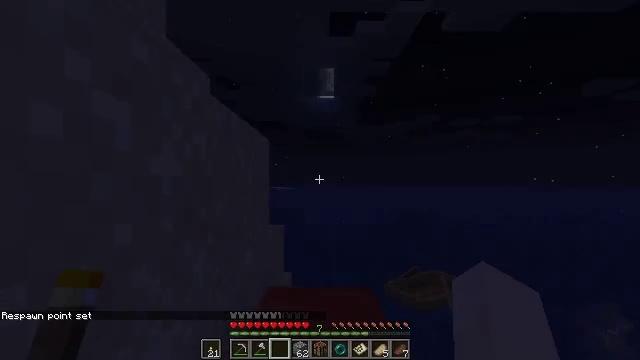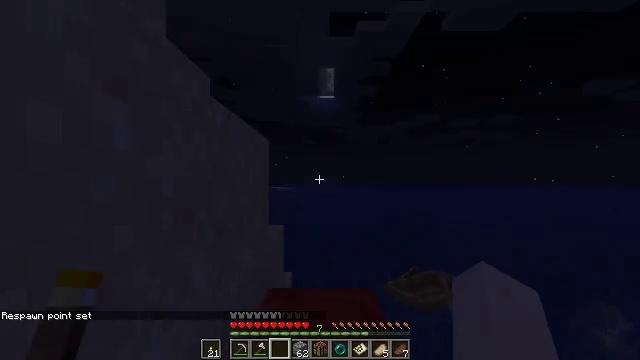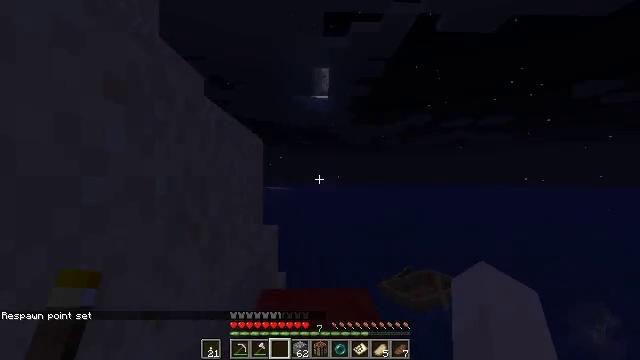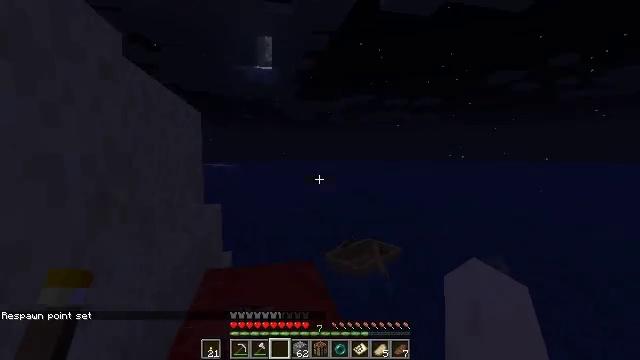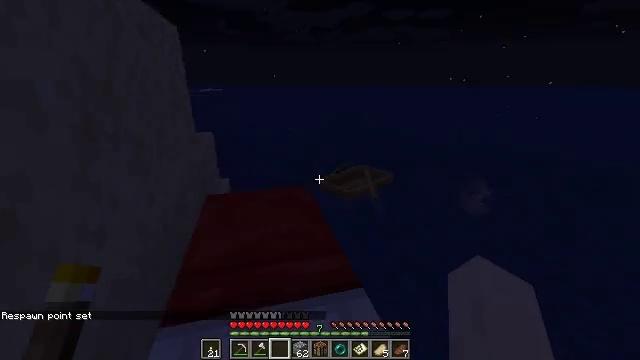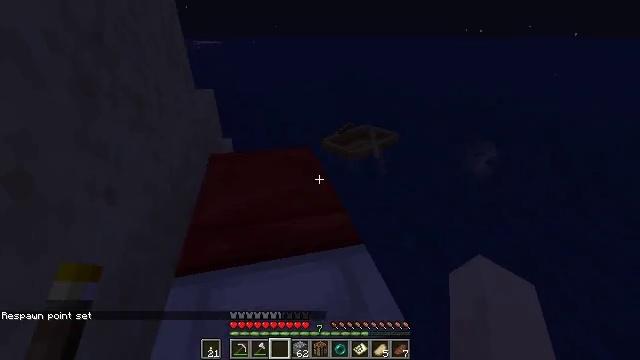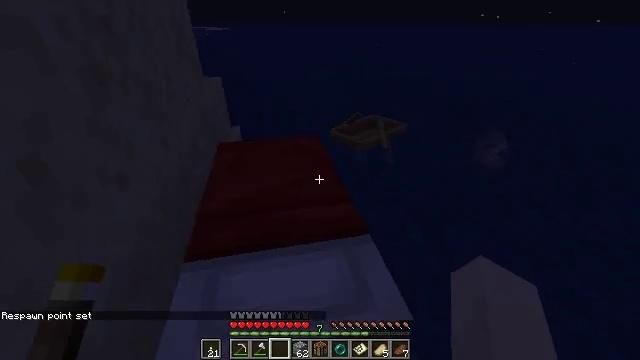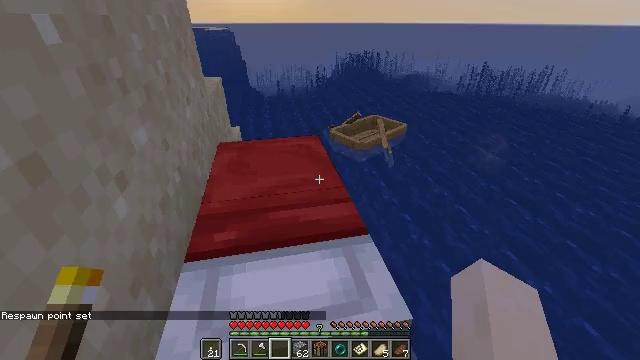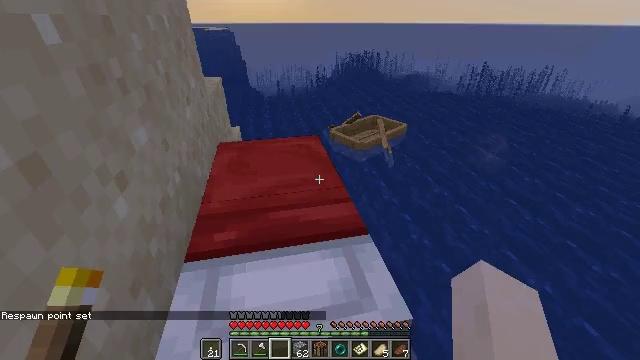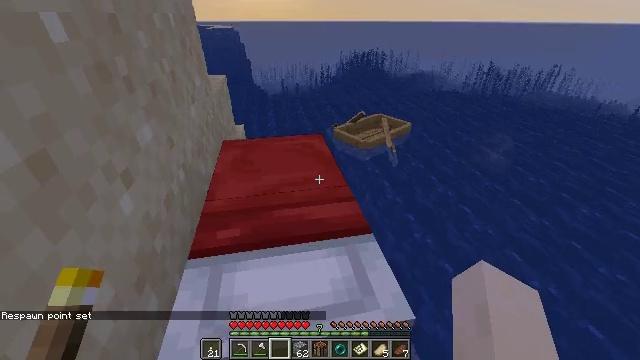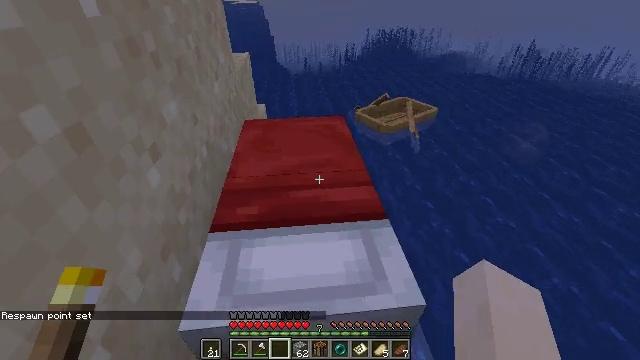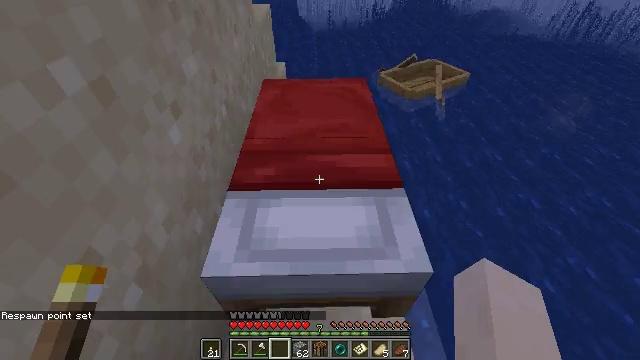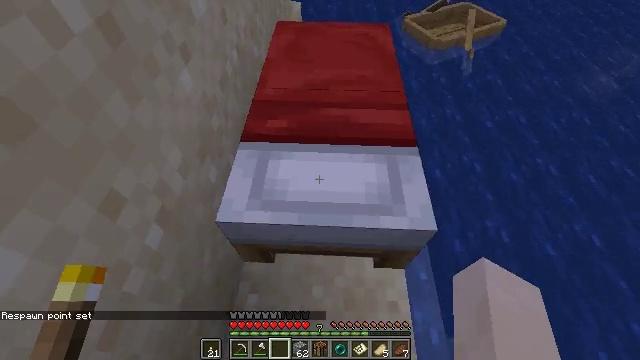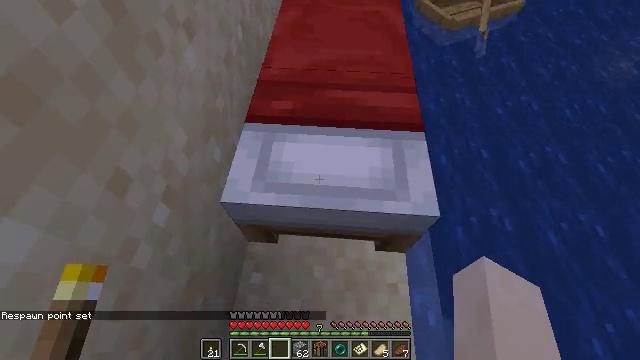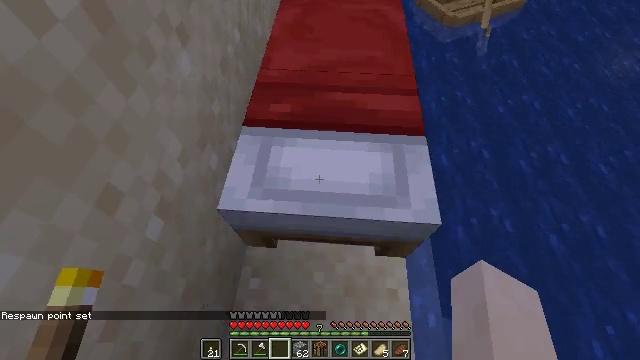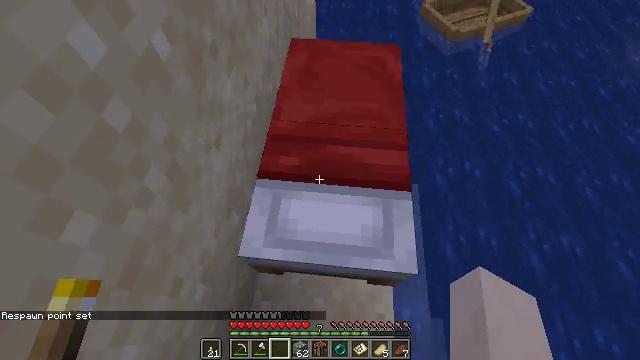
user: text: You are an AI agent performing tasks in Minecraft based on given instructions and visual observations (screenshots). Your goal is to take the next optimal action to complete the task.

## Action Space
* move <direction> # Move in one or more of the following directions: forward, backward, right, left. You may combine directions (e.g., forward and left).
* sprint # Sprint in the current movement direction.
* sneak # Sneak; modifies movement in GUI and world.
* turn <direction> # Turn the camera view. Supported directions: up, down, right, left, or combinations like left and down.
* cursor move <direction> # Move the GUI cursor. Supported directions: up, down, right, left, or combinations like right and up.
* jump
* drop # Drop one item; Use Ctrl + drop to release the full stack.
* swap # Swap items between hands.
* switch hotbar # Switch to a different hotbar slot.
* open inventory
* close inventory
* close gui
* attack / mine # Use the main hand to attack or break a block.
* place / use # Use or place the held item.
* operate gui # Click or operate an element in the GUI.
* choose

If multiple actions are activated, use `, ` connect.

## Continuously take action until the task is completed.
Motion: motion action
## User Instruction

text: Left click to break the red bed.
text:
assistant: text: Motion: no_op
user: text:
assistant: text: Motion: turn right
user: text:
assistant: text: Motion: turn right and down
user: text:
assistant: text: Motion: turn right and down
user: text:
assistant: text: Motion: turn down
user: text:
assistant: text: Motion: turn left and down
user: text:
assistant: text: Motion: no_op
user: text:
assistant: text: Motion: no_op
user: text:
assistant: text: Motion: no_op
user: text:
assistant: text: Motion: turn left and down
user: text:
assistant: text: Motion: turn left and down
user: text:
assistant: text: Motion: turn left and down
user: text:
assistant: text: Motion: turn left and down
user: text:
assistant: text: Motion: move forward
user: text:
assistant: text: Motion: move forward, turn left and down
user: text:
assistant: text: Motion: move forward, turn left and down
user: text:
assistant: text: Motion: move forward, turn left and down
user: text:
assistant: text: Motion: move forward, turn down
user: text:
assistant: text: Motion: move forward
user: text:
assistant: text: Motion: move forward, turn up
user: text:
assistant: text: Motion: turn up
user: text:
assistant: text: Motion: turn left and up
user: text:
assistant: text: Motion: move right, turn left and up
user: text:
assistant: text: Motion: move right, turn left and up
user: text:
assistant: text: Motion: move right, turn left and up
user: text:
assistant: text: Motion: move right, turn left and up
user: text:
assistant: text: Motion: turn left and up
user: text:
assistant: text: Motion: turn left and up
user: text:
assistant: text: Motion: turn left and up
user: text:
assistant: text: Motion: turn left